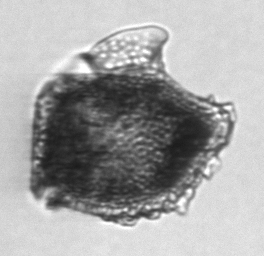
Label: Dinophysis_norvegica